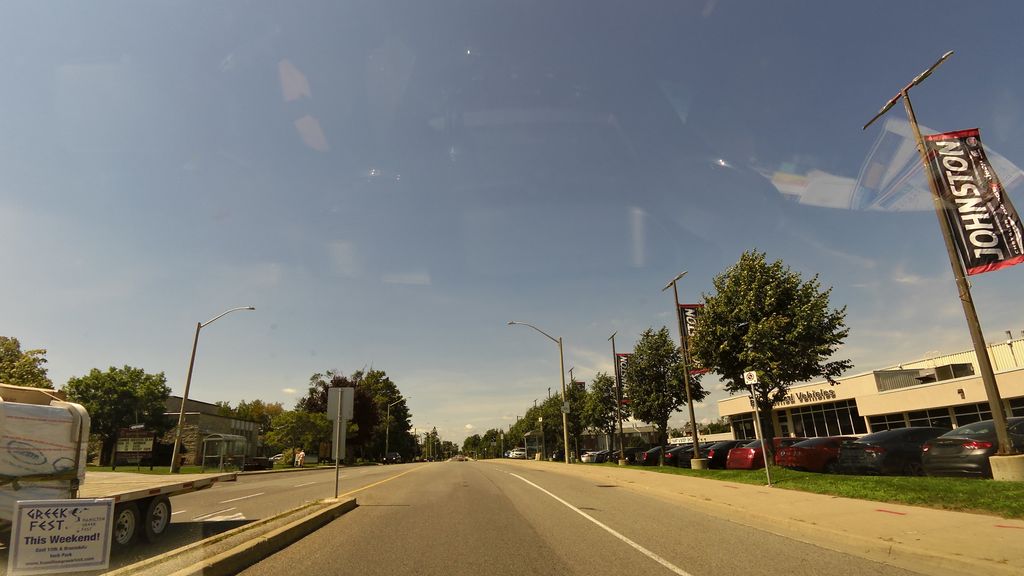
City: hamilton